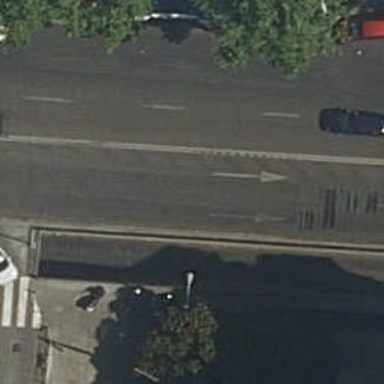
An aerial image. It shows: Asphalted primary highway with shared lane for cyclists.